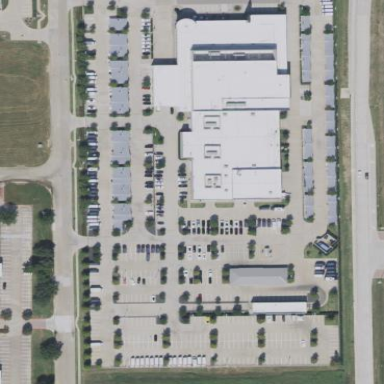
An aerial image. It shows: Retail building that houses car shop.